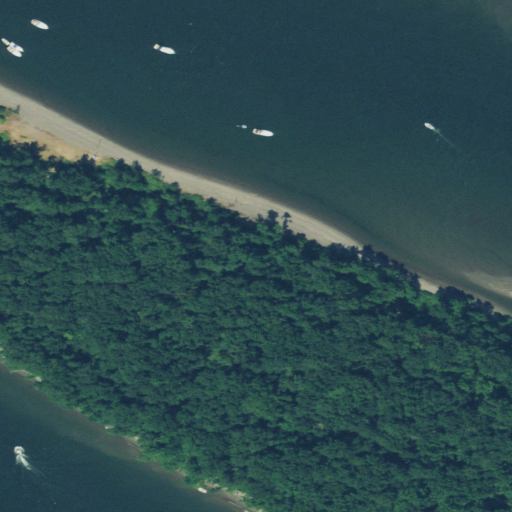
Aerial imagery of island in Oregon named Lemon Island containing woody wetlands, open water, herbaceous wetlands, and barren land